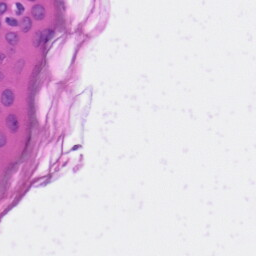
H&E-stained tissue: Skin